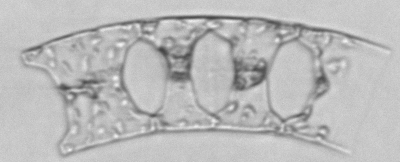
Label: Eucampia